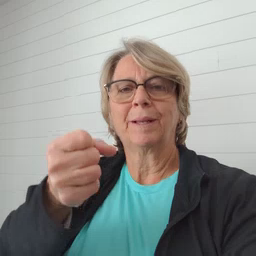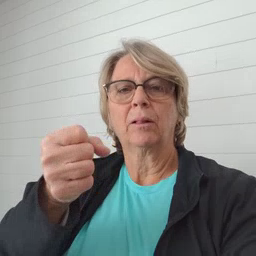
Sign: milk